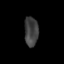
Tissue: skin
Cell type: Epithelial cells
Senescence score: 0.2735
Nuclear area (px): 400
Mean DAPI intensity: 64.262